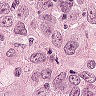
Metastatic tissue present: yes